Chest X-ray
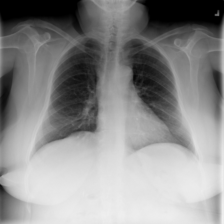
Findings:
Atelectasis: negative
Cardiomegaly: negative
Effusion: negative
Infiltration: negative
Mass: negative
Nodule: negative
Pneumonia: negative
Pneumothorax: negative
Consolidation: negative
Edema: negative
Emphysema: negative
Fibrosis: negative
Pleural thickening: negative
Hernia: negative